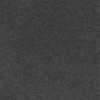
Label: dusty